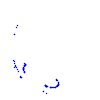
Particle: proton